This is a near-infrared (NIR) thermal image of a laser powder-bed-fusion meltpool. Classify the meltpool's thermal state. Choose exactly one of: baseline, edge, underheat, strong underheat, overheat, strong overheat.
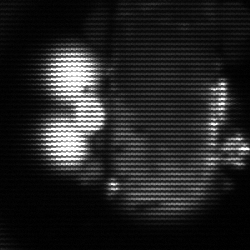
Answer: strong underheat